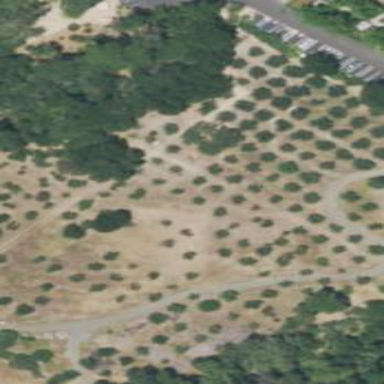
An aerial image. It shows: Vineyard with wine grapes as the crop.